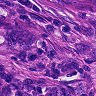
Metastatic tissue present: yes